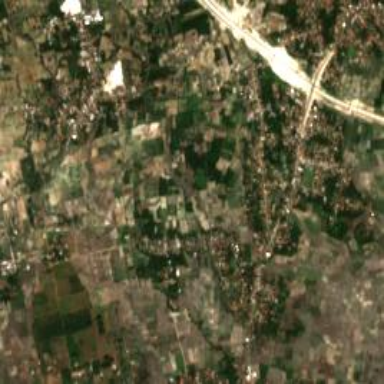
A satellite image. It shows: Village area.